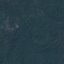
Label: Forest